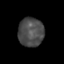
Tissue: skin
Cell type: Epithelial cells
Senescence score: 0.2847
Nuclear area (px): 723
Mean DAPI intensity: 75.418